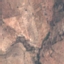
Label: PermanentCrop